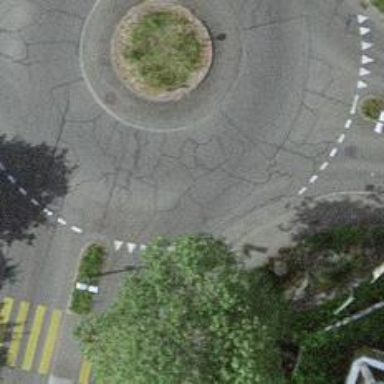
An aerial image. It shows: Tertiary road with asphalt surface leading to roundabout.